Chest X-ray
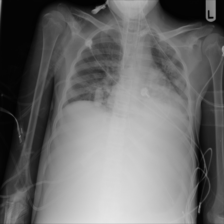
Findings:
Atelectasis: negative
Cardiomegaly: negative
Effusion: negative
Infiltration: negative
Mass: negative
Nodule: negative
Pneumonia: negative
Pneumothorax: negative
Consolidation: negative
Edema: negative
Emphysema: negative
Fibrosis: negative
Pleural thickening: negative
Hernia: negative